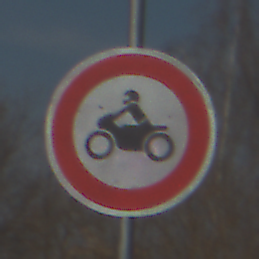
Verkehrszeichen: VerbotKraftraeder
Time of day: MorningAfternoon
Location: Outdoor (Suburban)
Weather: PartlyCloudy
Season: NotSpecified
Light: Natural